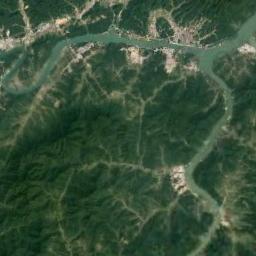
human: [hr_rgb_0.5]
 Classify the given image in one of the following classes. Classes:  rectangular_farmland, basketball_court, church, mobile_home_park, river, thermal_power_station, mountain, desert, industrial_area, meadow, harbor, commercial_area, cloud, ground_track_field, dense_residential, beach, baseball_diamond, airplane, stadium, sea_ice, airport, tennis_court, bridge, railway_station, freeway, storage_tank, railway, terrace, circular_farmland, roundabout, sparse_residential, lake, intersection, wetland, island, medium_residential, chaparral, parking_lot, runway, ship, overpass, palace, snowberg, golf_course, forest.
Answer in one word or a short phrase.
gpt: river